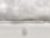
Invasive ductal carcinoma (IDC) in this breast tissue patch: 0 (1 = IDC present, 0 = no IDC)